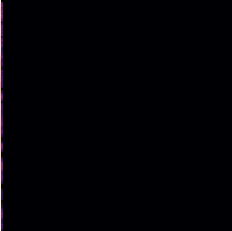
Sound class: Sea waves